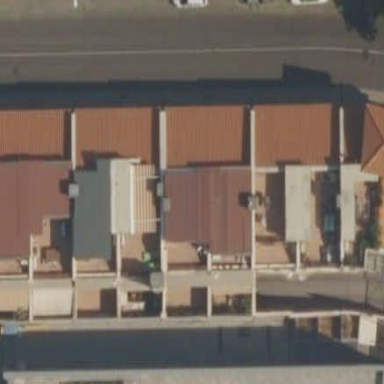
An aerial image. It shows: View of apartment building.